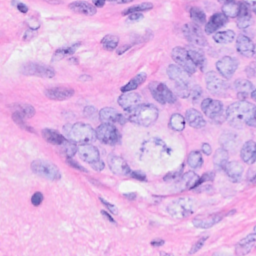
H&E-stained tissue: Breast